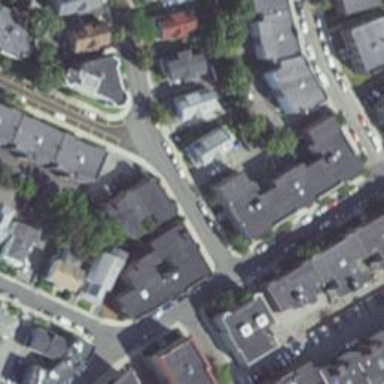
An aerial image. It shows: Residential road with asphalt surface and separate sidewalk.